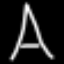
Label: The Eiffel Tower